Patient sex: M
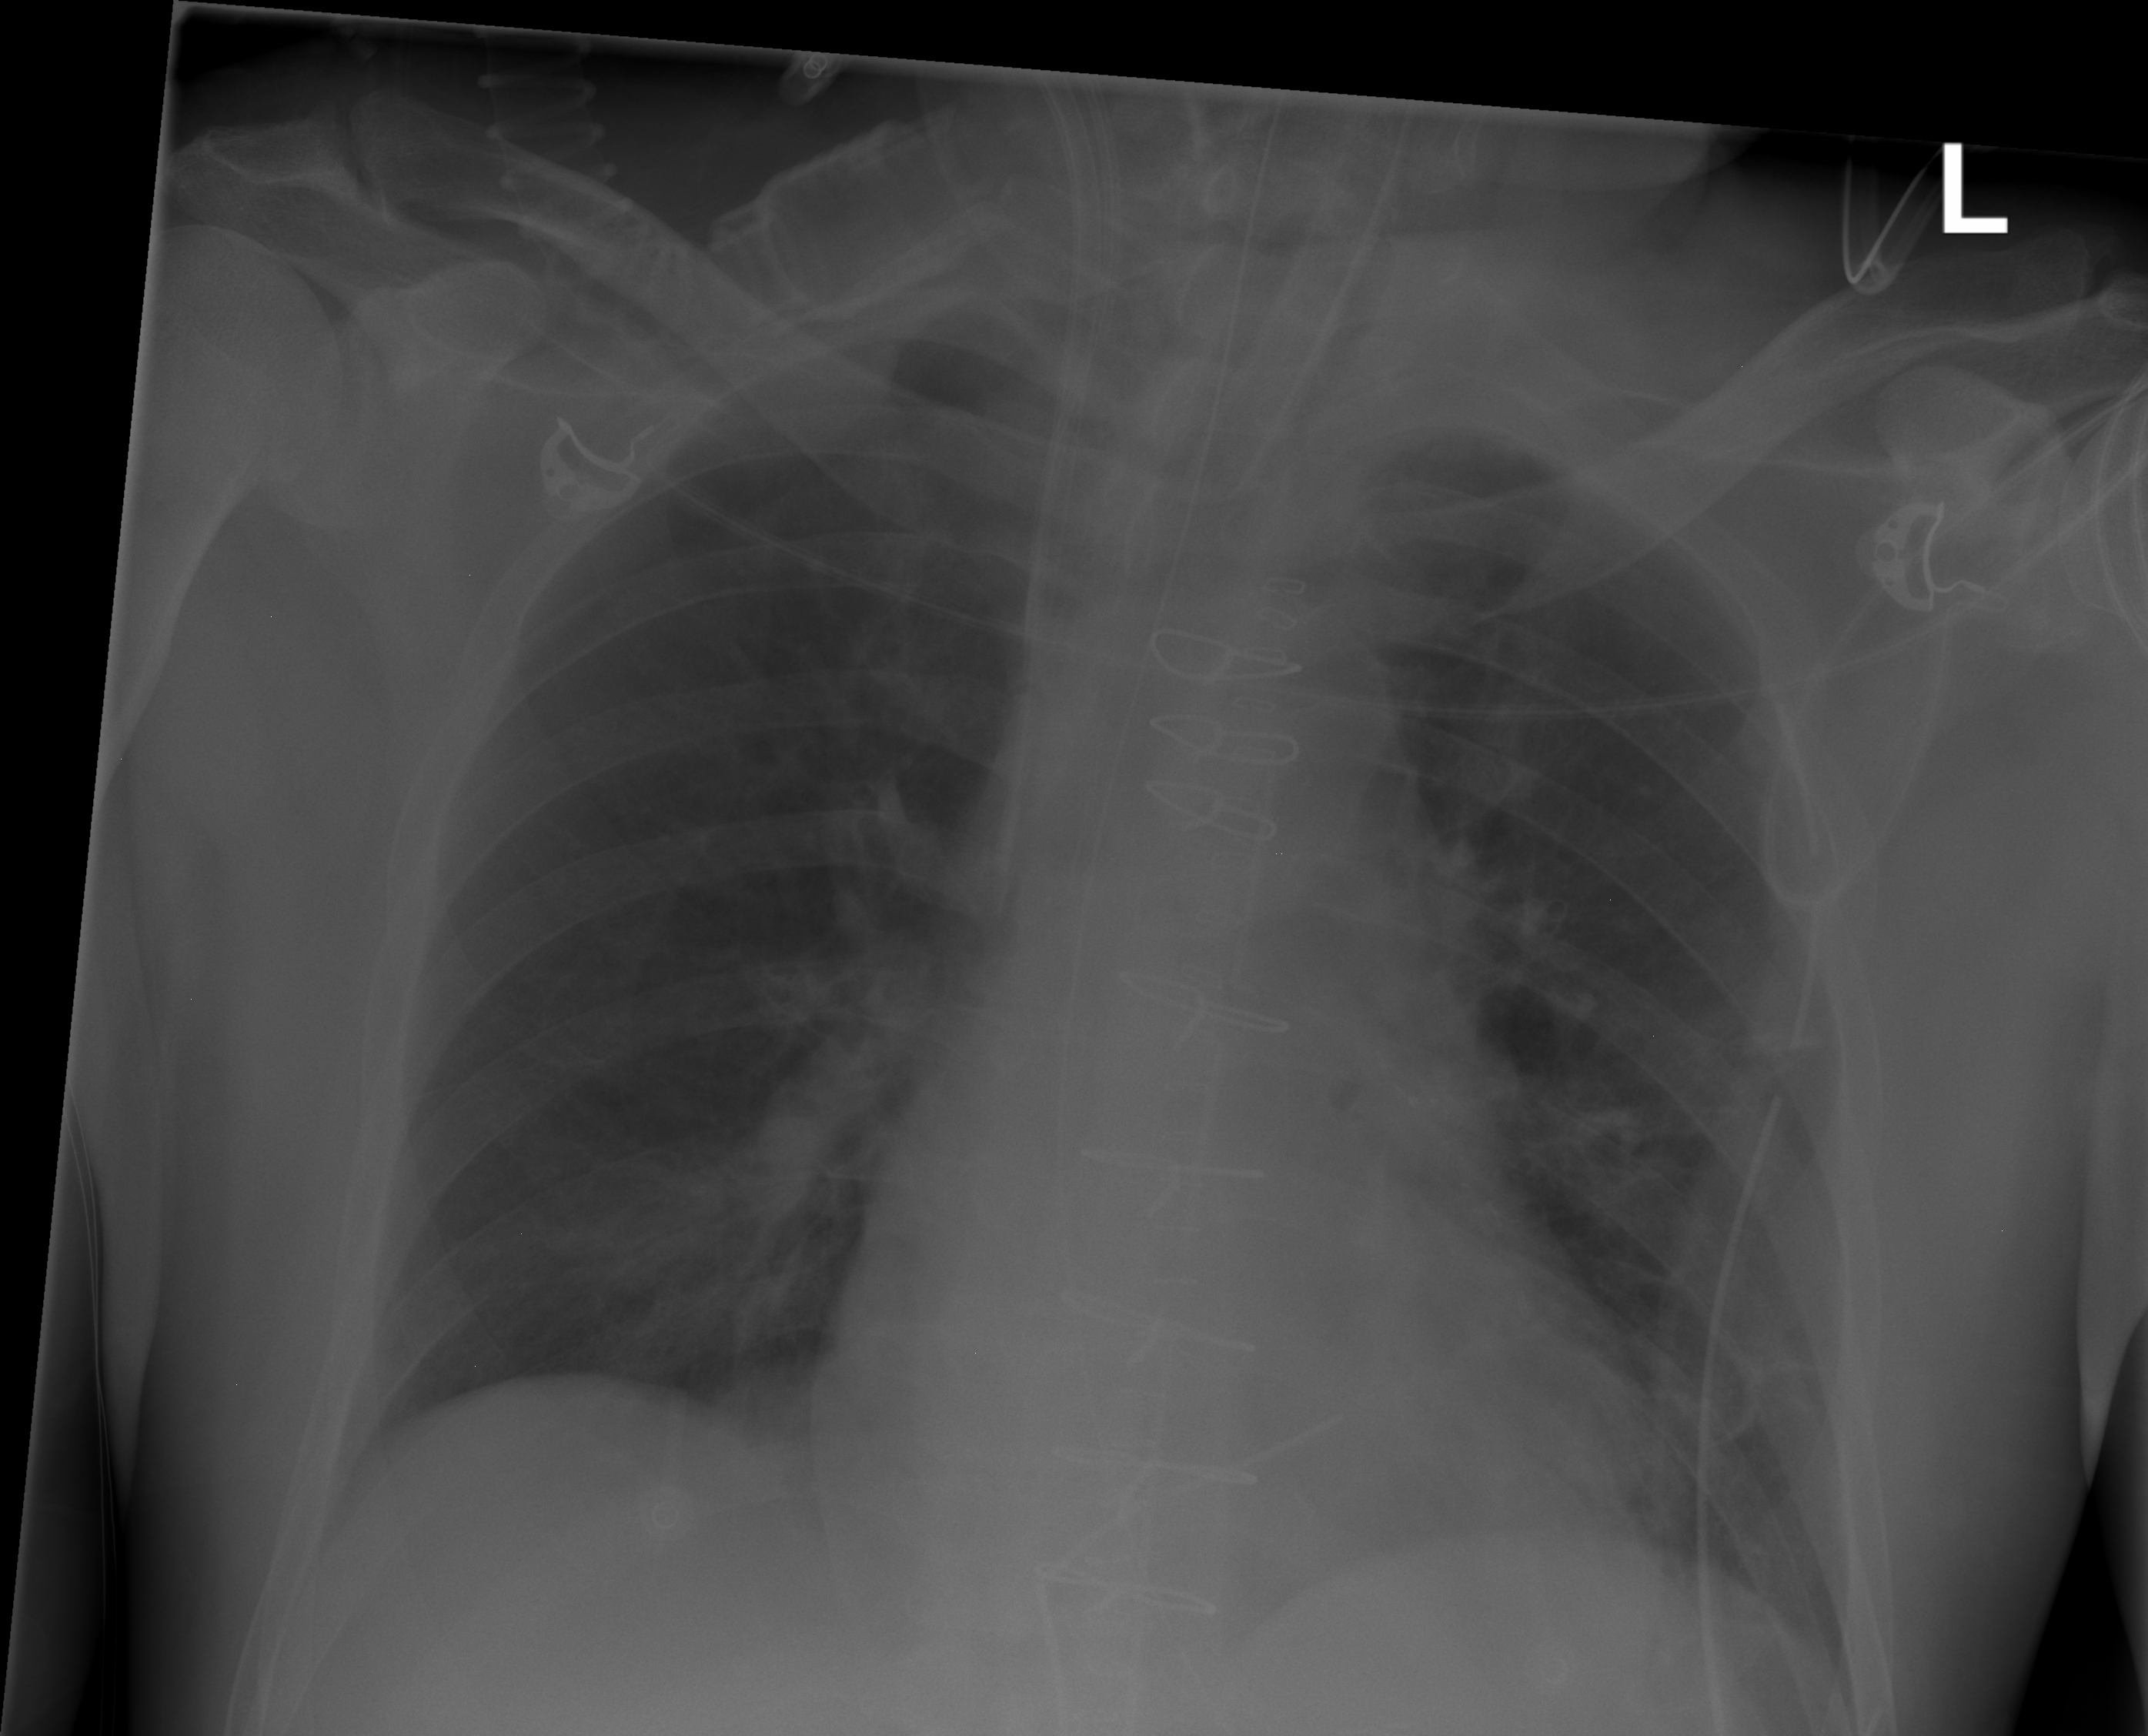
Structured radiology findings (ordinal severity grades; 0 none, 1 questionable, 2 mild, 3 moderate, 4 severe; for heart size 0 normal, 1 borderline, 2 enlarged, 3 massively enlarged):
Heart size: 0
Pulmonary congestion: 0
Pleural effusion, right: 0
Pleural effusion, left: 0
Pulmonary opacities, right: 0
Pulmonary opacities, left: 0
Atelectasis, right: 0
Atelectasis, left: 2